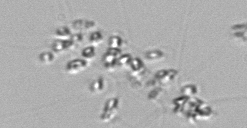
Label: Chaetoceros_didymus_TAG_external_flagellate